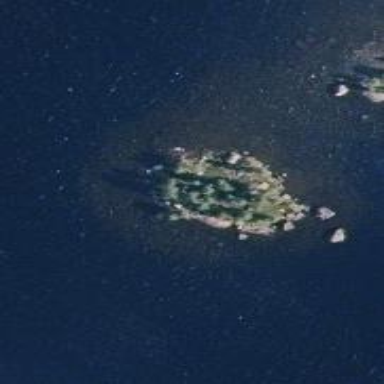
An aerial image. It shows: Islet.